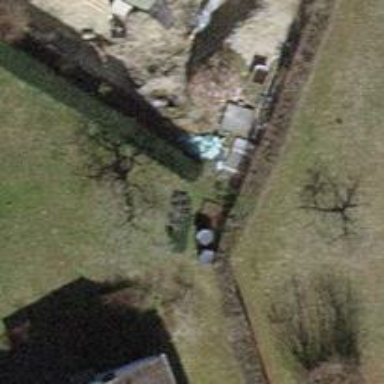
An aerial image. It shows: Hedge barrier.